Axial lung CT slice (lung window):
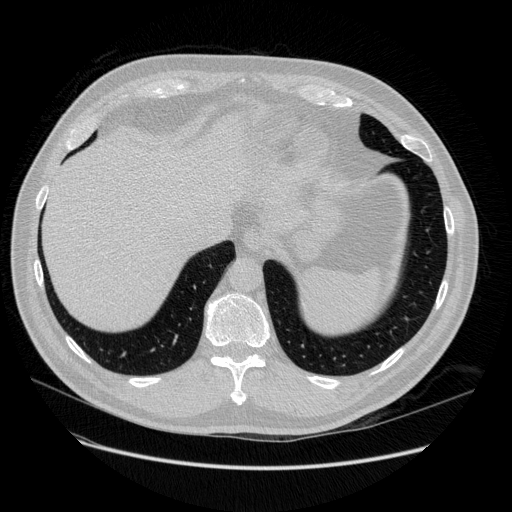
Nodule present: no